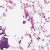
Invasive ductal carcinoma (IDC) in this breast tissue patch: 0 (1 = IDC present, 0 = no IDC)